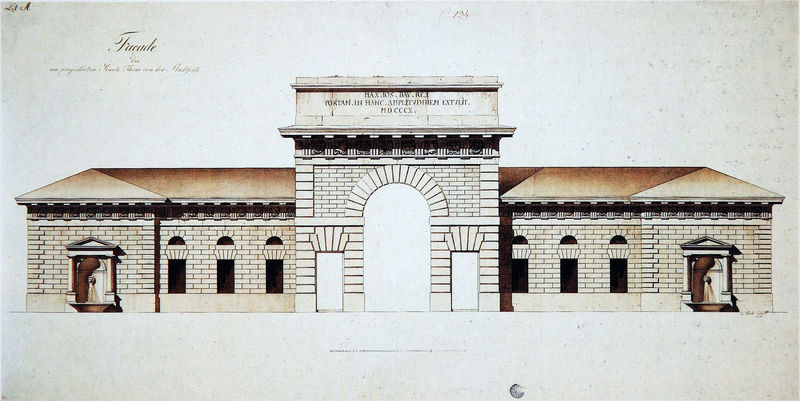
Titel: Karlstor in München, Aufriss der Stadtseite (Projekt A)
Künstler: Carl von Fischer
Standort: München
Institution: Stadtarchiv, Plansammlung
Schlagwörter: flügel, dreieck, grob, braun, fenster, mitte, skizze, säule, säulen, tür, weiss, zeichnung, dach, gebäude, haus, rot, architektur, stein, steine, flach, klassizismus, front, brunnen, schrift, ansicht, bogen, fassade, türen, studie, fischer, dächer, mauer, ziegel, graphik, backstein, figuren, rundbogen, spitz, inschrift, ornamente, durchgang, tor, eingang, fugen, nische, arkade, münchen, torbogen, symmetrisch, druck, schnitt, stich, dreispitz, arkaden, halbrund, fries, dreiecksgiebel, portal, rustika, sims, öffnung, gesims, skulpturen, quader, risalit, portikus, plan, tempel, bau, brunne, fesnter, gebälk, klenze, triumphbogen, schwaz, aufriss, nischen, flachdach, ädikula, attika, risalite, romanisch, triglyphen, latein, metopen, palladio, rustica, beschriftet, ädikulamotiv, eckrisalite, konsolgesims, einstöckig, dreiteilung, gebäuede, karlstor, symmertrie, coloriert, archtiektur, dacher, hä, einang, 3, p, 2, op, rundbogn, filarate